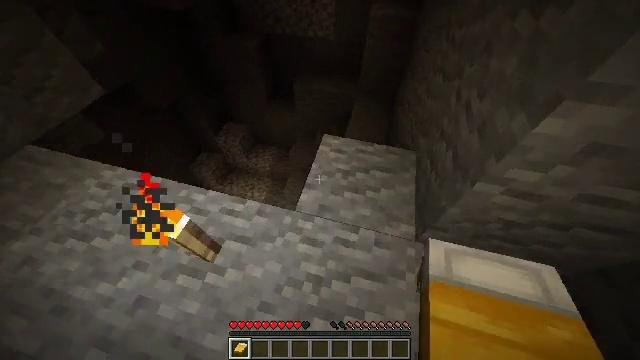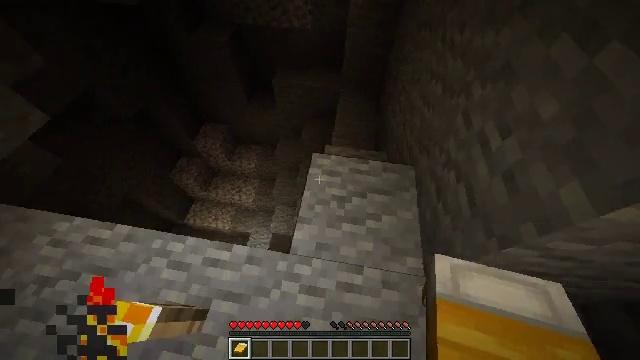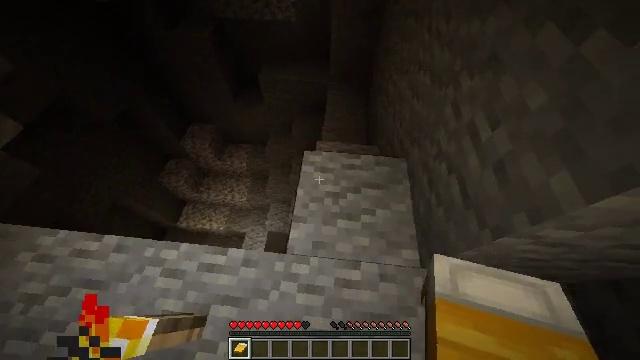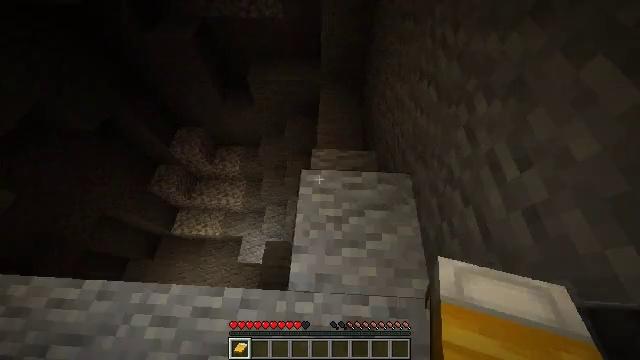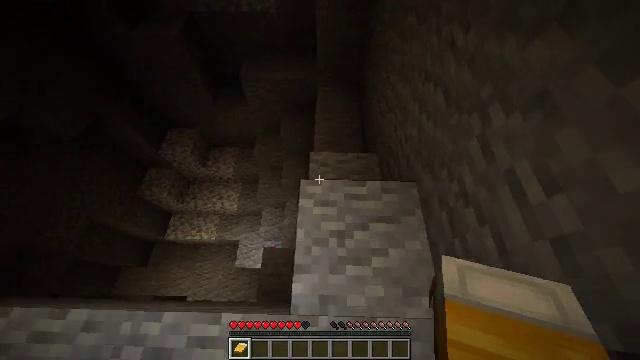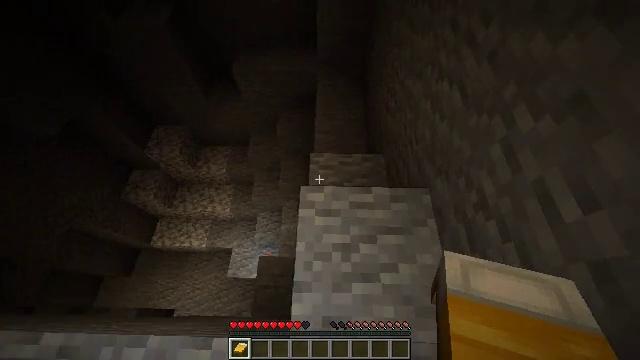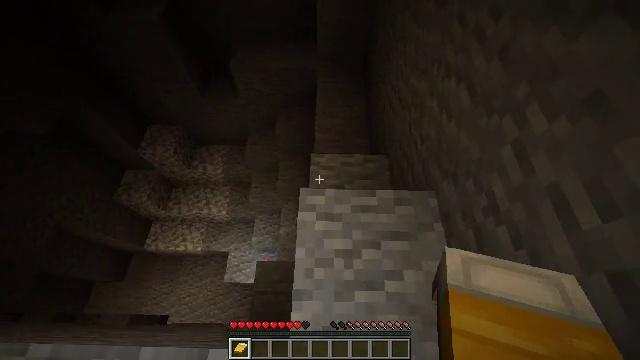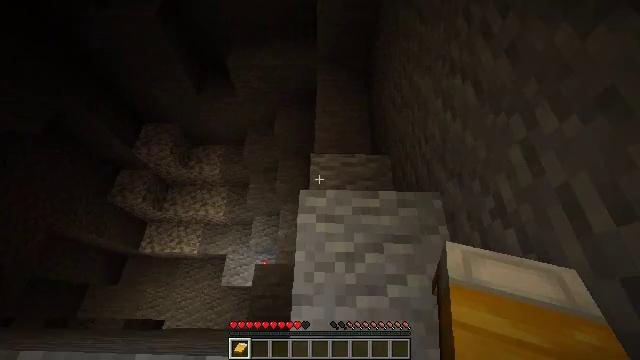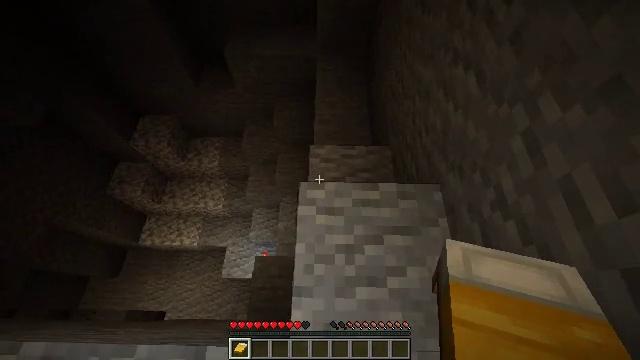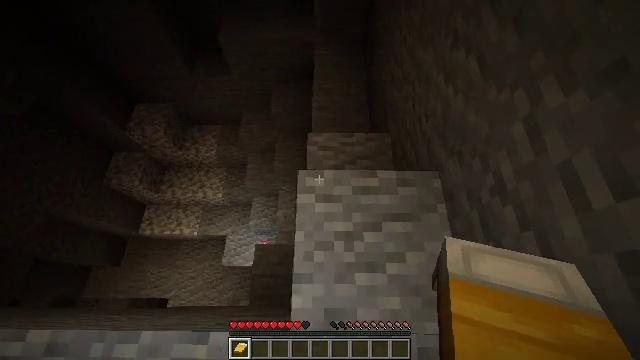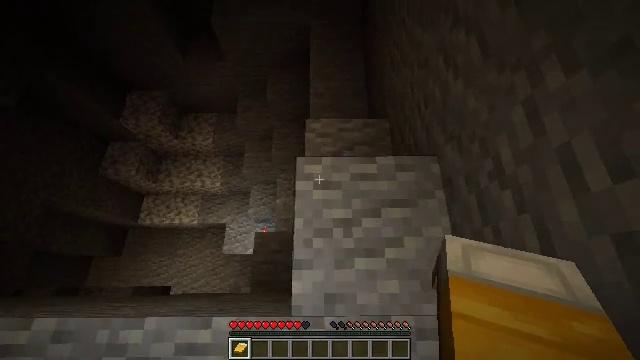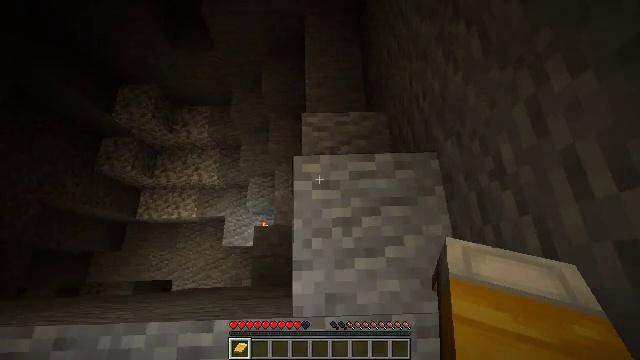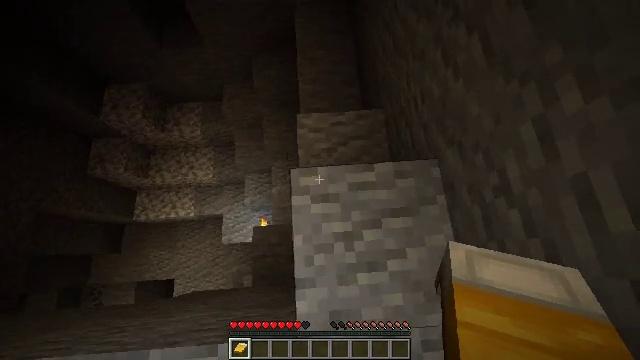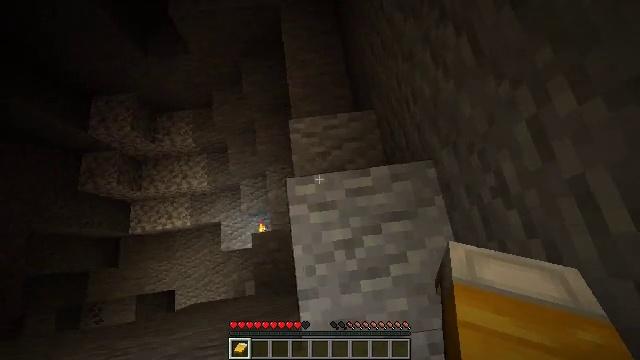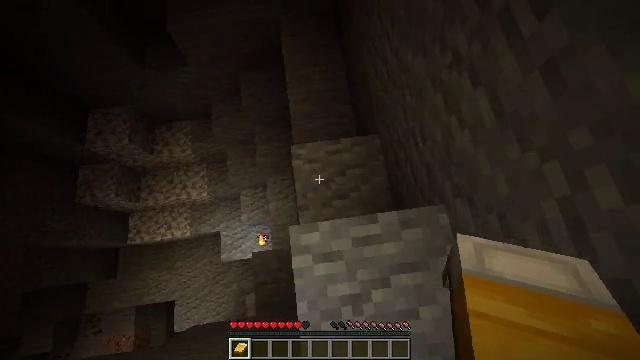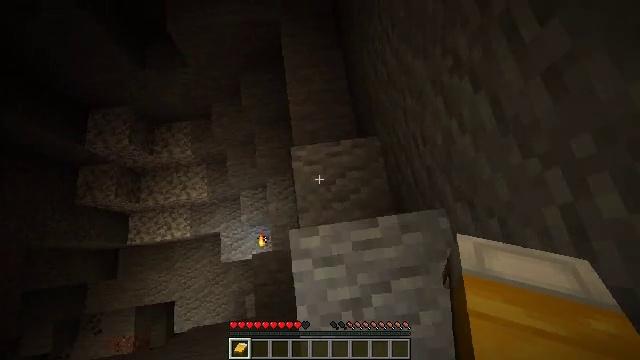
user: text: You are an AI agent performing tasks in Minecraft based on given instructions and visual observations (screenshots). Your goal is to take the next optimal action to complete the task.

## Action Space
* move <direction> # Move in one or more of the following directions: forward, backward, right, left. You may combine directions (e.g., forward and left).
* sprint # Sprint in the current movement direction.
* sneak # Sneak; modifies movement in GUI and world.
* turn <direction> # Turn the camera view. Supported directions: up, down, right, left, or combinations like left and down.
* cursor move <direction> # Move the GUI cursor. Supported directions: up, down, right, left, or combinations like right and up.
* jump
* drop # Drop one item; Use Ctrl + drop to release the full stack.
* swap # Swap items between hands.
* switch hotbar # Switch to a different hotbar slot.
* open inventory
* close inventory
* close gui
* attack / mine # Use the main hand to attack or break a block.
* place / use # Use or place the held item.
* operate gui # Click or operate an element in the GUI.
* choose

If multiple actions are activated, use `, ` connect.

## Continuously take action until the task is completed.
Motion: motion action
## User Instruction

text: Hunt a slime.
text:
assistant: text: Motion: move forward, turn right and down
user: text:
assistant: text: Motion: move forward, turn right and down
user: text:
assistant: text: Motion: turn right and down
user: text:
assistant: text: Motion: turn right
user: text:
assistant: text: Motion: no_op
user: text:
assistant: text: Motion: no_op
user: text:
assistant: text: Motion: no_op
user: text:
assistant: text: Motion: turn down
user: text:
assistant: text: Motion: turn down
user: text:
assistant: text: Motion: turn down
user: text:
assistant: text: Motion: move forward, turn right and down
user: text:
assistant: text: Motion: move forward, turn right and down
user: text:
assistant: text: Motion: move forward, turn right
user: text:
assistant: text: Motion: move forward
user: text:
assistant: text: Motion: move forward
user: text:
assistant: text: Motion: move forward
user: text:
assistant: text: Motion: move forward, turn right
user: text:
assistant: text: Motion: move forward
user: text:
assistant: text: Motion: move forward, turn left
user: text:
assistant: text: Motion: move forward, turn left
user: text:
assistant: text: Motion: move forward, turn left
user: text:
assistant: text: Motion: move forward, turn left
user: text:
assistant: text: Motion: move forward, turn left and up
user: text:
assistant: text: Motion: move forward, turn left and up
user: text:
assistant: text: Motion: move forward, sprint, turn left and up
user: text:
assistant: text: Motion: move forward, sprint, turn left and up
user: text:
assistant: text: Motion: move forward, sprint, turn left and up
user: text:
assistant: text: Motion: move forward and move right, sprint, turn left
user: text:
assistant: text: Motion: move forward and move right, sprint, turn left and up
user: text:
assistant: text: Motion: move forward and move right, sprint